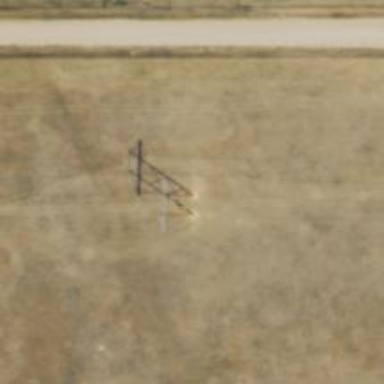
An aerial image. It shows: H-frame designed tower for power lines.